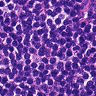
Metastatic tissue present: no